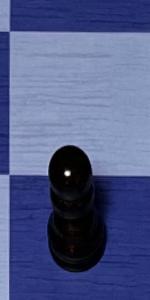
Label: Pawn_Black